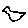
Label: bird